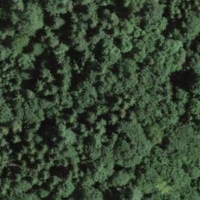
EUNIS habitat code: 44
Species observed at this site:
Cephalanthera longifolia